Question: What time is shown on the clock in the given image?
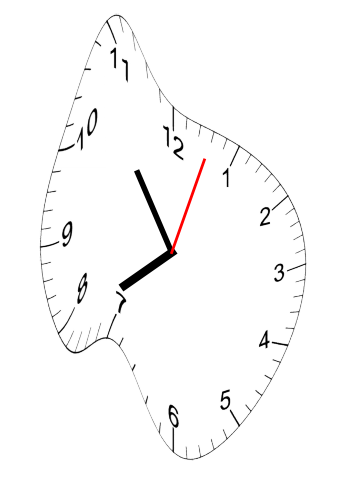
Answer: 07:54:03